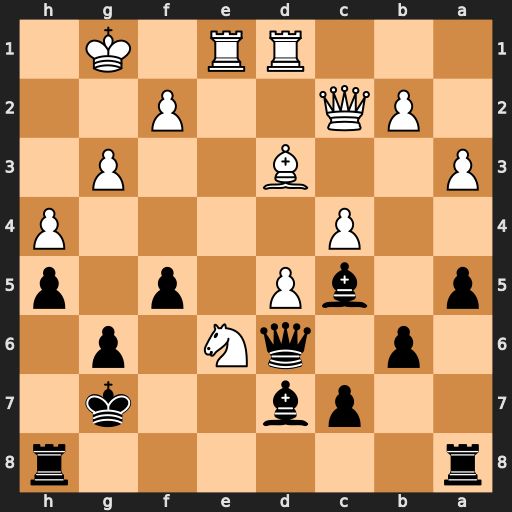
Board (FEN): r6r/2pb2k1/1p1qN1p1/p1bP1p1p/2P4P/P2B2P1/1PQ2P2/3RR1K1
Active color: b
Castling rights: -
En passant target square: -
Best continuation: Bxe6 Rxe6 Qxg3+